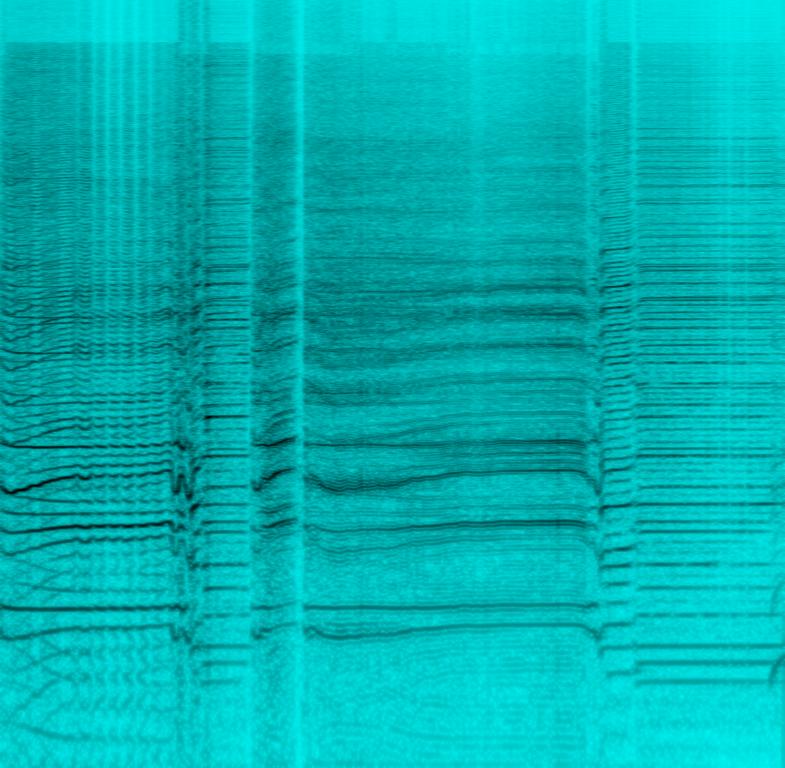
The low quality recording features an aggressive harmonica solo playing over a shimmering shaker. There is a low microphone pop sound right before the shimmering shaker comes in. It sounds passionate and energetic. The recording is noisy and in mono.